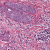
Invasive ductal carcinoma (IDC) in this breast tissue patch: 1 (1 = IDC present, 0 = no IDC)